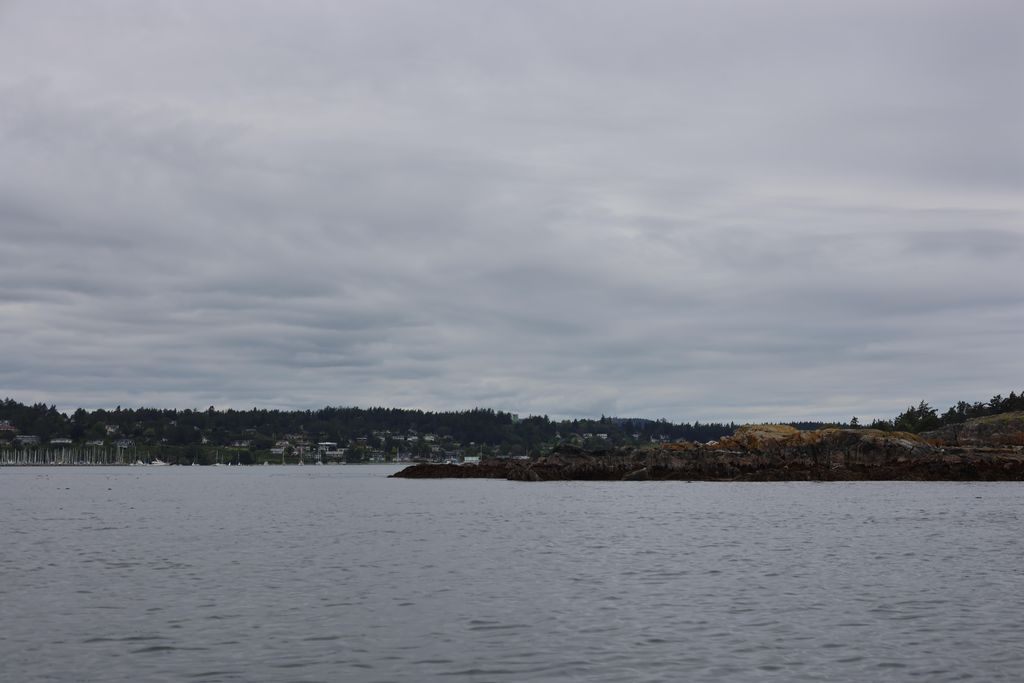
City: victoria